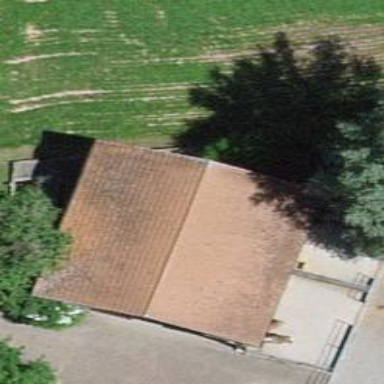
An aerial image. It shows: Farm auxiliary building.